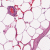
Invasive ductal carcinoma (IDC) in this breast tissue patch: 0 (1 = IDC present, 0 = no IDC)